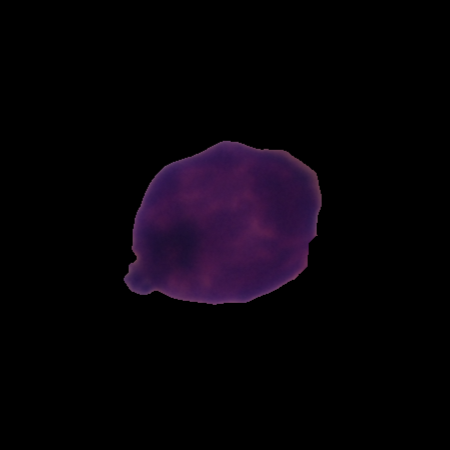
Label: healthy